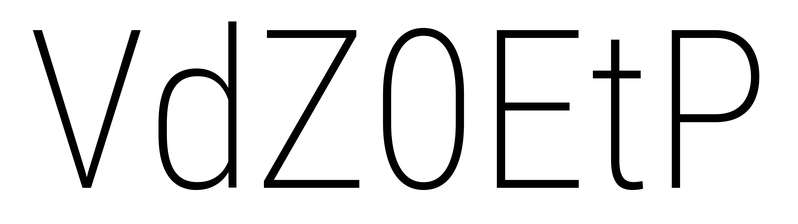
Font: Roboto_Condensed_ExtraLight